Interaction volume radius: 10 \u00c5
Interaction volume height: 20 \u00c5
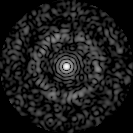
Disorder parameter: 0.8268